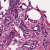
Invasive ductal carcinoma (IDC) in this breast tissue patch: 0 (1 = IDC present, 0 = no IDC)